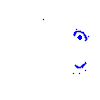
Particle: pion